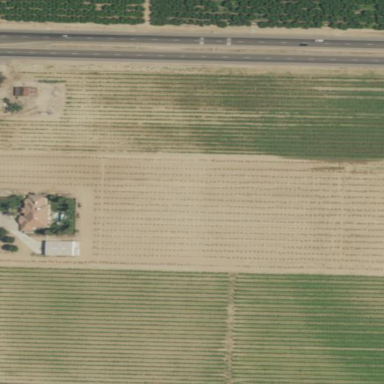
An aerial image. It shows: Vineyard.